Question: I have a dataset with two variables: 1) Country; 2) Coalition government or not over time (binary).
I want to use ggplot to plot a bar plot in which I have country on the X-axis and the percentage of years in which the country had a coalition government (Y=1). Each of the countries should sum to 100 pct. leading to them having the same size.
It is basically the same plot which is asked for in this question (<URL> and not five.
Although I follow the instructions in the answer to the question, I get the attached unsuccesful plot, using this code:
'''
ggplot(data,aes(x = countryname, y = alliance,fill = alliance)) +
geom_bar(position = "fill",stat = "identity") +
scale_y_discrete(labels = percent_format())
'''
I don't know what I am doing wrong, and I have tried so many different things now. Can anyone help me?

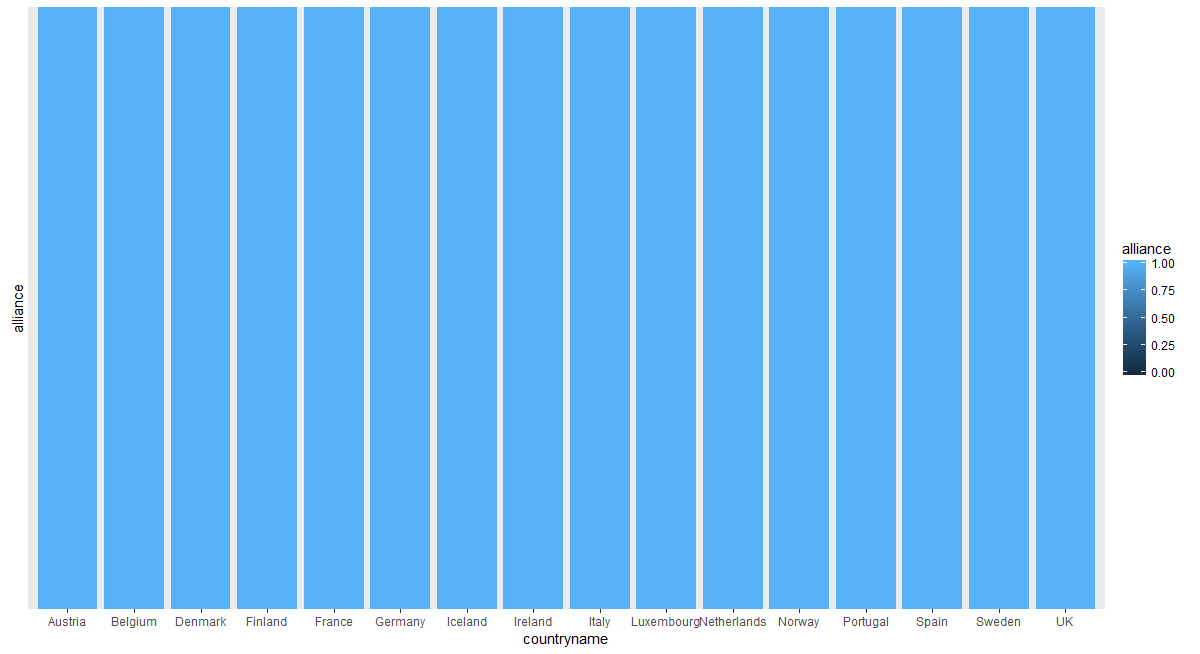
Answer: I'll try and answer by generating some random data to match your description. Hopefully you can re-purpose this example for your needs.
'''
# Sample data set
year <- 1990:2016
n <- length(year)
country <- rep(c("US", "Canada", "England", "France", "Germany"), each = n)
govt <- sample(c(1, 0), size = length(country), replace = T)
df <- data.frame(country, year = rep(year, times = 5), govt)
head(df)
# Create summary
library(ggplot2)
library(dplyr)
library(reshape2)
df.plot <- df %>%
group_by(country) %>%
summarize(coalition = sum(govt)/n(),
non.coalition = 1-coalition)
# Check
rowSums(df.plot[,-1])
# Now plot
df.plot %>%
melt() %>%
ggplot(aes(x = country, y = value, fill = variable)) + geom_bar(stat = "identity", position = "stack") +
xlab("Country") +
ylab("Percent Coalition / Non Coalition") +
scale_fill_discrete(guide = guide_legend(title = "Type of Govt."))
'''